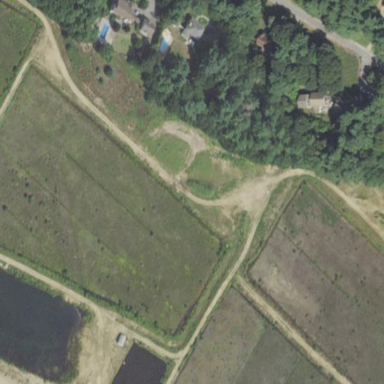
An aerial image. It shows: Cranberry farm located in wetland area.